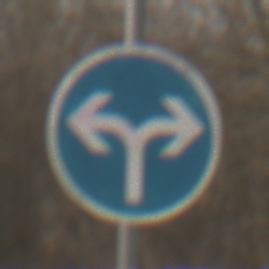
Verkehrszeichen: VorgeschriebeneFahrtrichtungRechtsOderLinks
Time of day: MorningAfternoon
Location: Outdoor (Nature)
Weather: PartlyCloudy
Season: Winter
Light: Natural